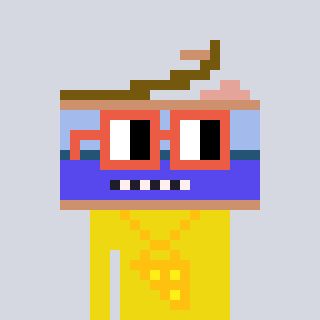
a pixel art character with square orange glasses, a canned ham-shaped head and a yellow-colored body on a cool background